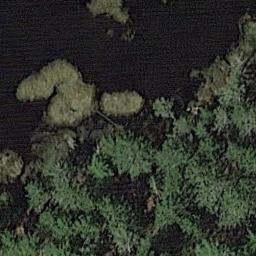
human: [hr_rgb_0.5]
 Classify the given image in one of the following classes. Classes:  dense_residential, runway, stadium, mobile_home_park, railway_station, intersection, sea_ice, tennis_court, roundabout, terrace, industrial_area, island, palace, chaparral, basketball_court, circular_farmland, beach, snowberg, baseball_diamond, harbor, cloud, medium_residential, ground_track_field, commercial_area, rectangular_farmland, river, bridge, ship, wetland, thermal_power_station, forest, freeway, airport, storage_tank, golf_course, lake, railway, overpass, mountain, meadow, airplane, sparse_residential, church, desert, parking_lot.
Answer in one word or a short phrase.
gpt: wetland